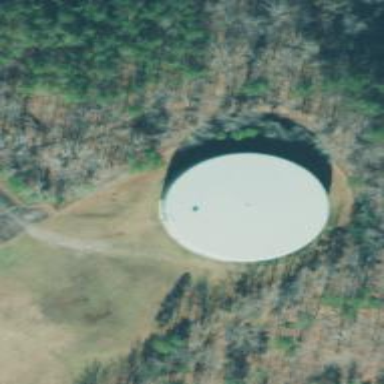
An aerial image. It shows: Water tower that is man-made.